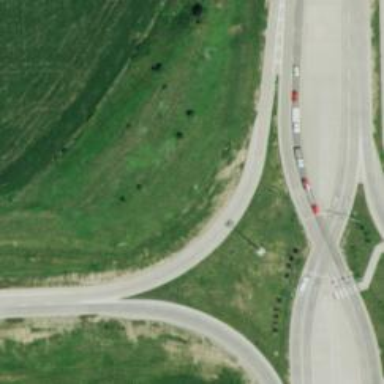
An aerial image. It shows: Motorway link at diverging diamond interchange (DDI) junction.